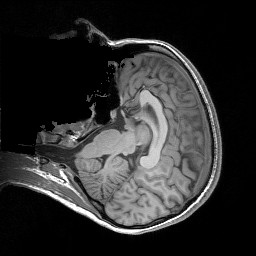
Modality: T1w
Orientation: axial